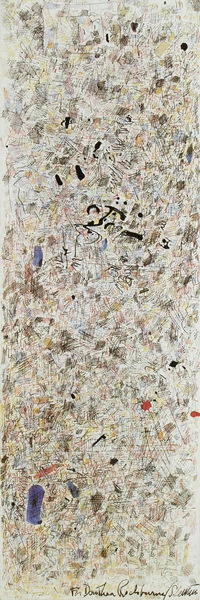
Titel: Scribble Drawing
Künstler: Sol Lewitt
Standort: New York
Institution: Collection Dorothea Rockburne
Schlagwörter: blau, gemälde, weiß, gelb, grün, ausschnitt, braun, bunt, grau, schwarz, zeichen, zeichnung, rosen, rot, beige, muster, signatur, öl, stoff, rund, farbig, schrift, abstrakt, farben, fläche, modern, formen, tapete, schmal, hoch, striche, abstraktion, punkte, tusche, text, dynamik, tupfen, tupfer, flecken, sten, kleckse, zweidimensional, vertikal, schrif, farbakzente, graffiti, pollock, dripping, rosenstrauss, farbe bedeckt grund, landkartig, ritzi, schnittmusterbogen, uzgiuzizf